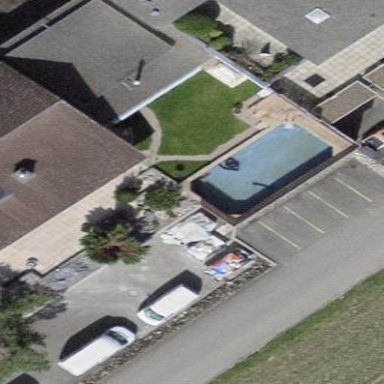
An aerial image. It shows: Swimming pool located in leisure land.